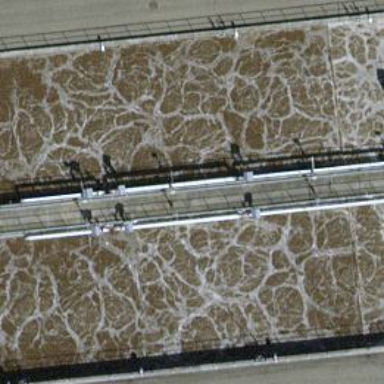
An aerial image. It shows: Reservoir containing wastewater.